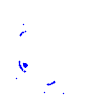
Particle: electron